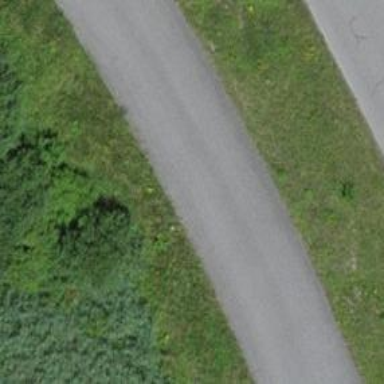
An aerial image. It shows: Well-maintained track road with grade 1 tracktype.